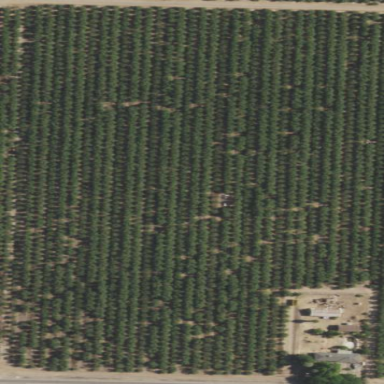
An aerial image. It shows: Apricot orchard with rows of apricot trees.